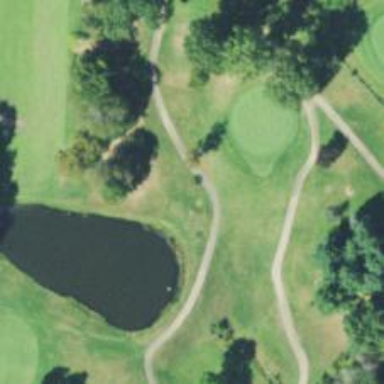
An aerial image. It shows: Golf tee.